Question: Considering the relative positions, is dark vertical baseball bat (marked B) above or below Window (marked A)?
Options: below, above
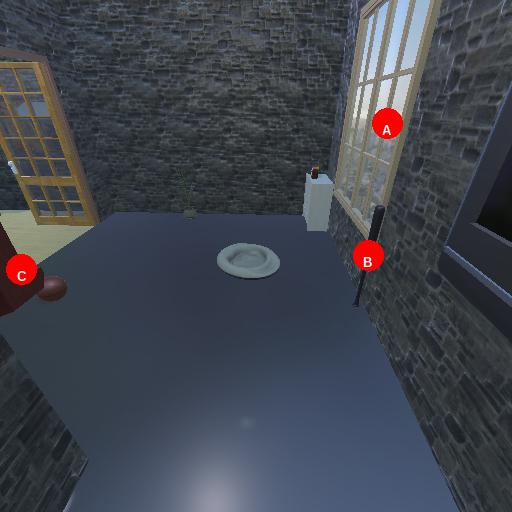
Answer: below